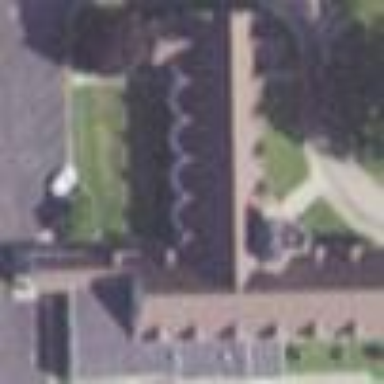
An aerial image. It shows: Building that serves as place of worship.